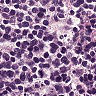
Metastatic tissue present: no